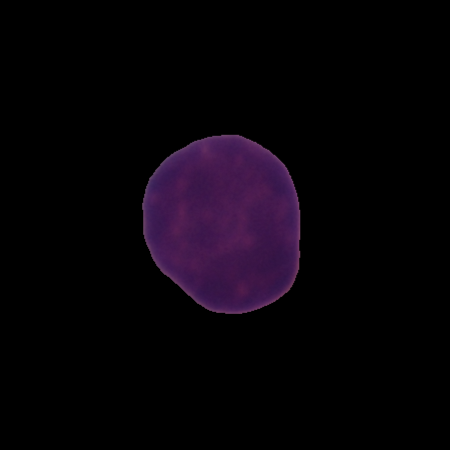
Label: healthy